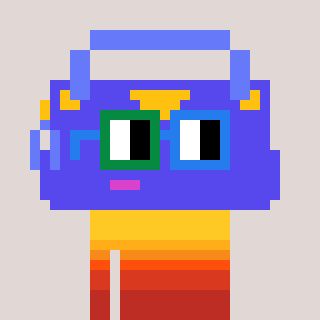
a pixel art character with square green and blue glasses, a bag-shaped head and a redpinkish-colored body on a warm background